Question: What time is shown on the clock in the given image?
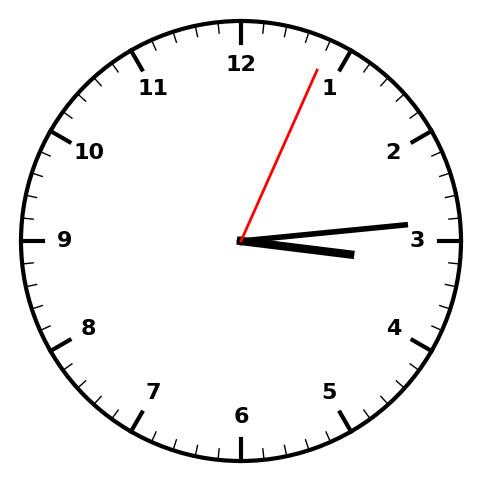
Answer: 03:14:04